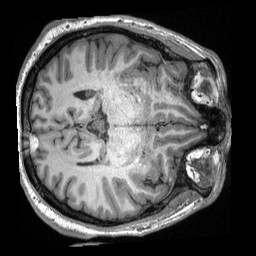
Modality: T1w
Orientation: axial
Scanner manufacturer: siemens
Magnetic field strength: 3 T
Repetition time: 2.3 s
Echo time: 0.00308 s